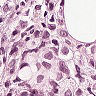
Metastatic tissue present: yes